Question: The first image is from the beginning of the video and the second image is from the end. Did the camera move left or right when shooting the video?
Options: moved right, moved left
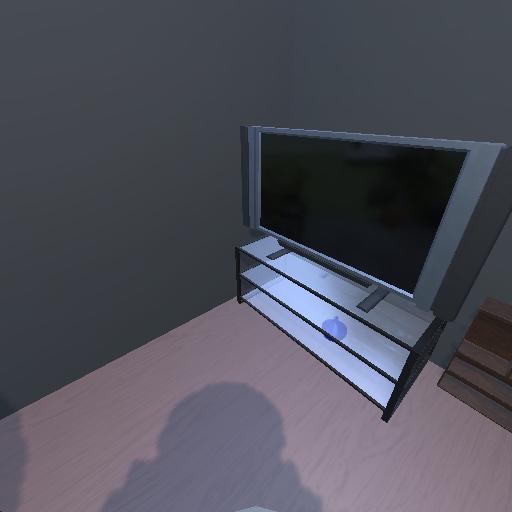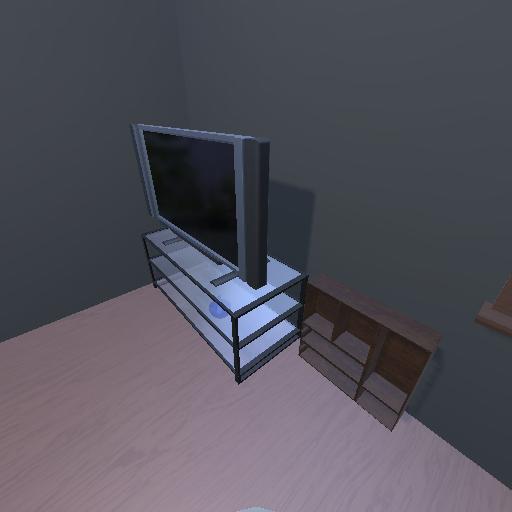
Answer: moved right